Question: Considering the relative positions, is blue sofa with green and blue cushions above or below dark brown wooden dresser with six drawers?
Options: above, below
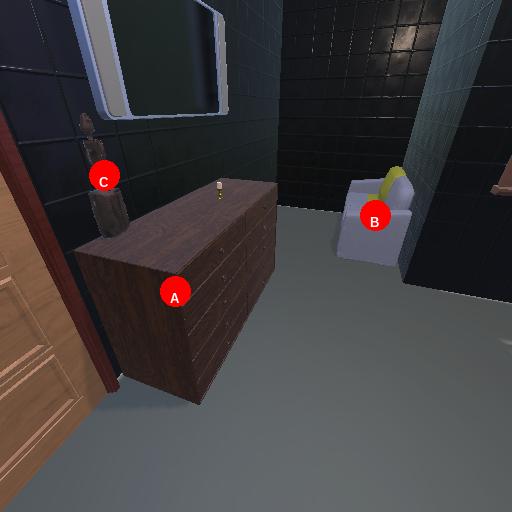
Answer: above